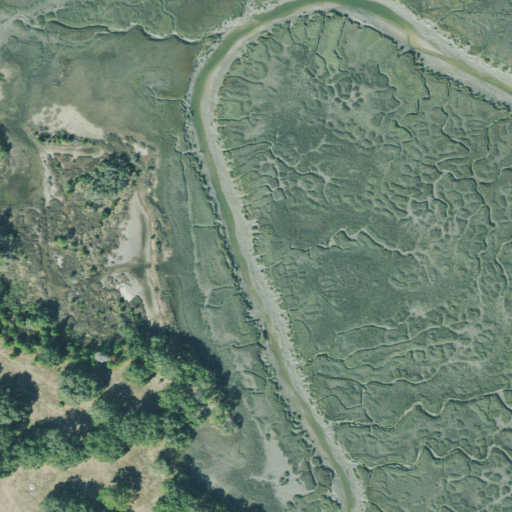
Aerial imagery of cliff(s) in Georgia named Contentment Bluff containing herbaceous wetlands, open water, woody wetlands, evergreen forest, grassland, and shrub